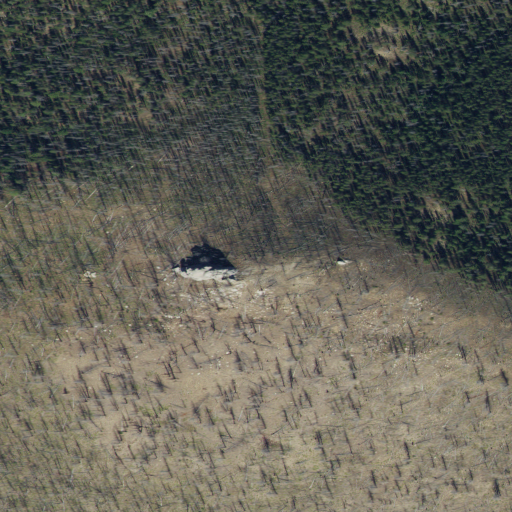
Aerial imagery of mountain in Idaho named Bemis Point containing shrub and evergreen forest